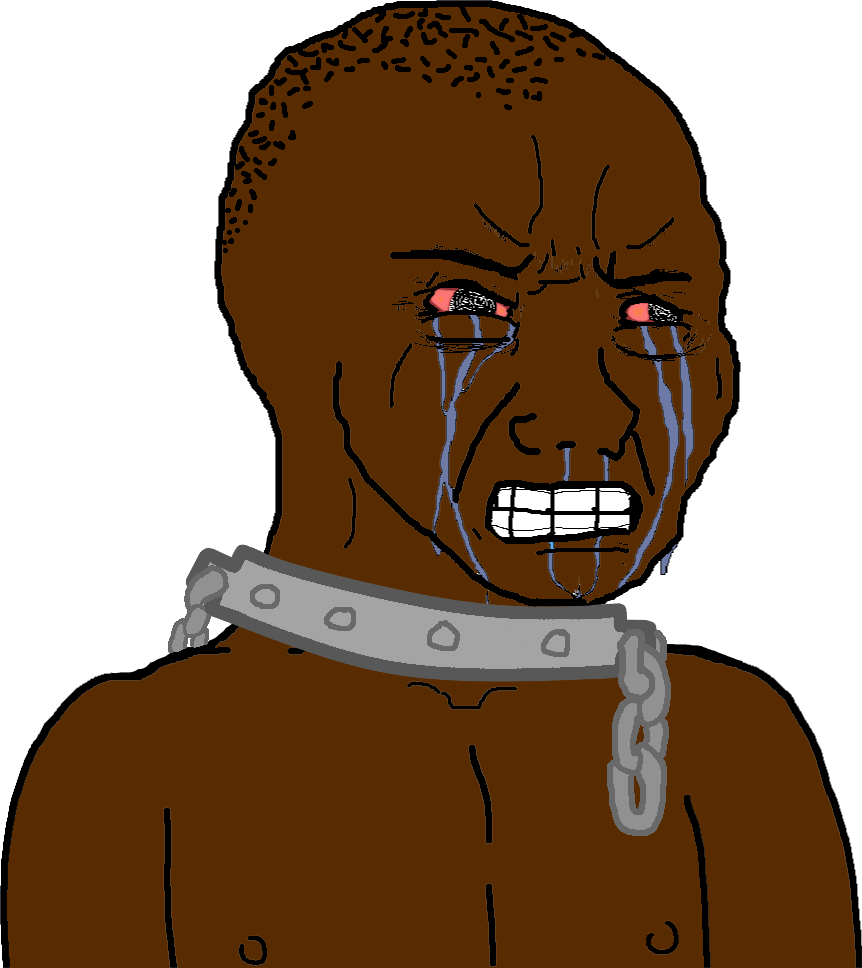
Label: 5_Crying_Wojak